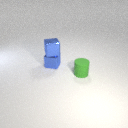
small blue metal cube above small blue metal cube